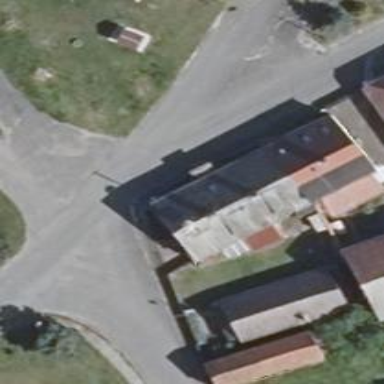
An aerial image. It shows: House with flat grey roof.